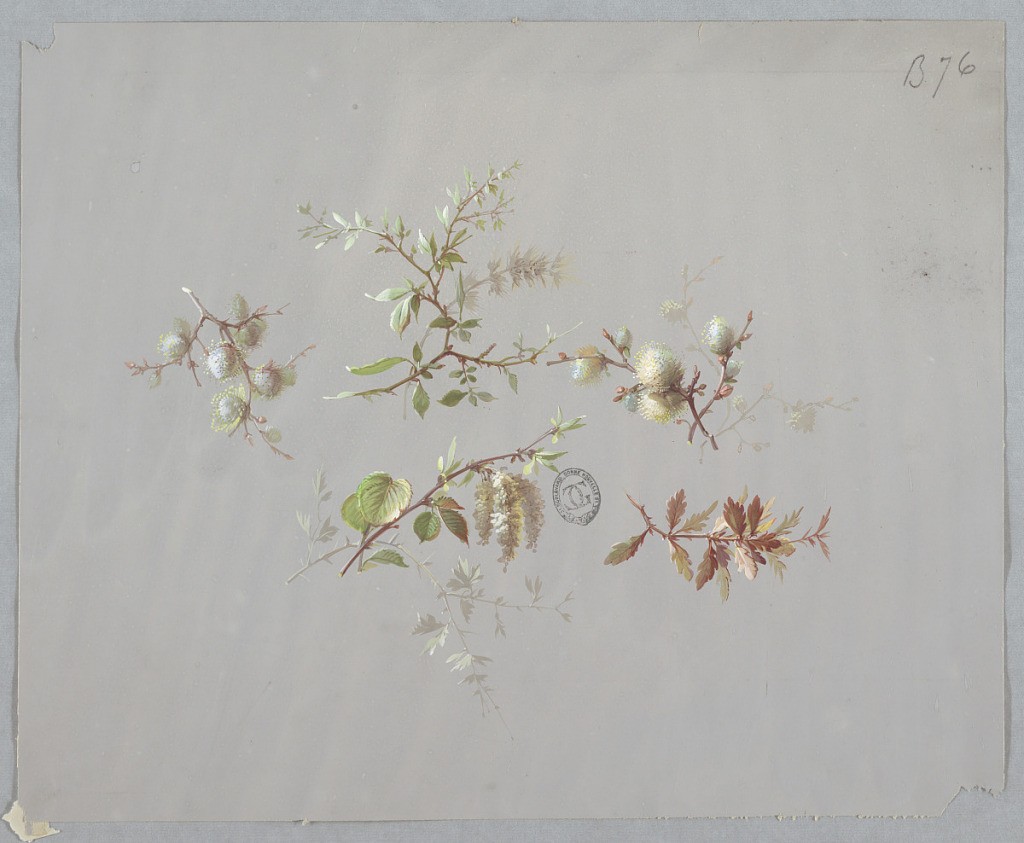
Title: Design for Wallpaper and Textiles: Flowers
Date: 19th century
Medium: Brush and gouache on gray paper
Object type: Drawing
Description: Five branches at center of page fron top clockwise: branch with green foliage, branch with white tufts, branch with light brown leaves, branch with green foliage and tufts, branch with white tufts. On light gray ground.